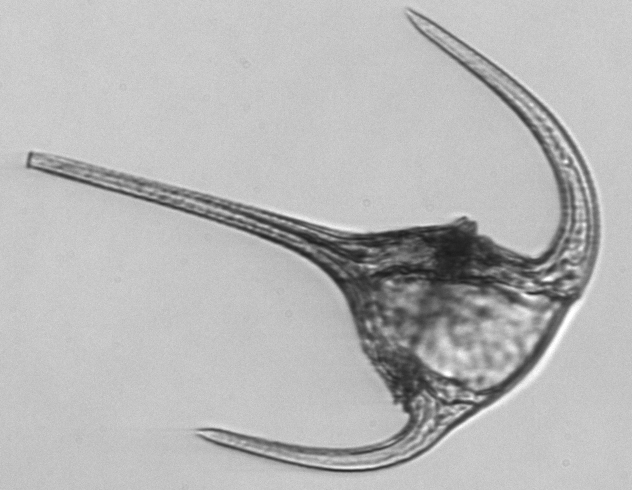
Label: Tripos